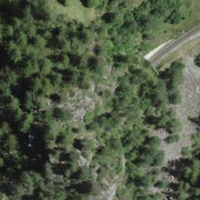
EUNIS habitat code: 43
Species observed at this site:
Euphorbia cyparissias